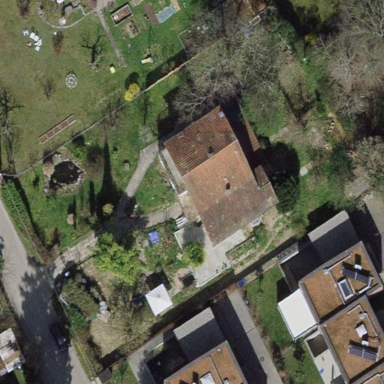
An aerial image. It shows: Garden enclosed by fence.